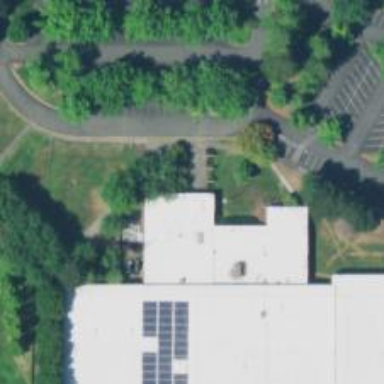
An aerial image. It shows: School.